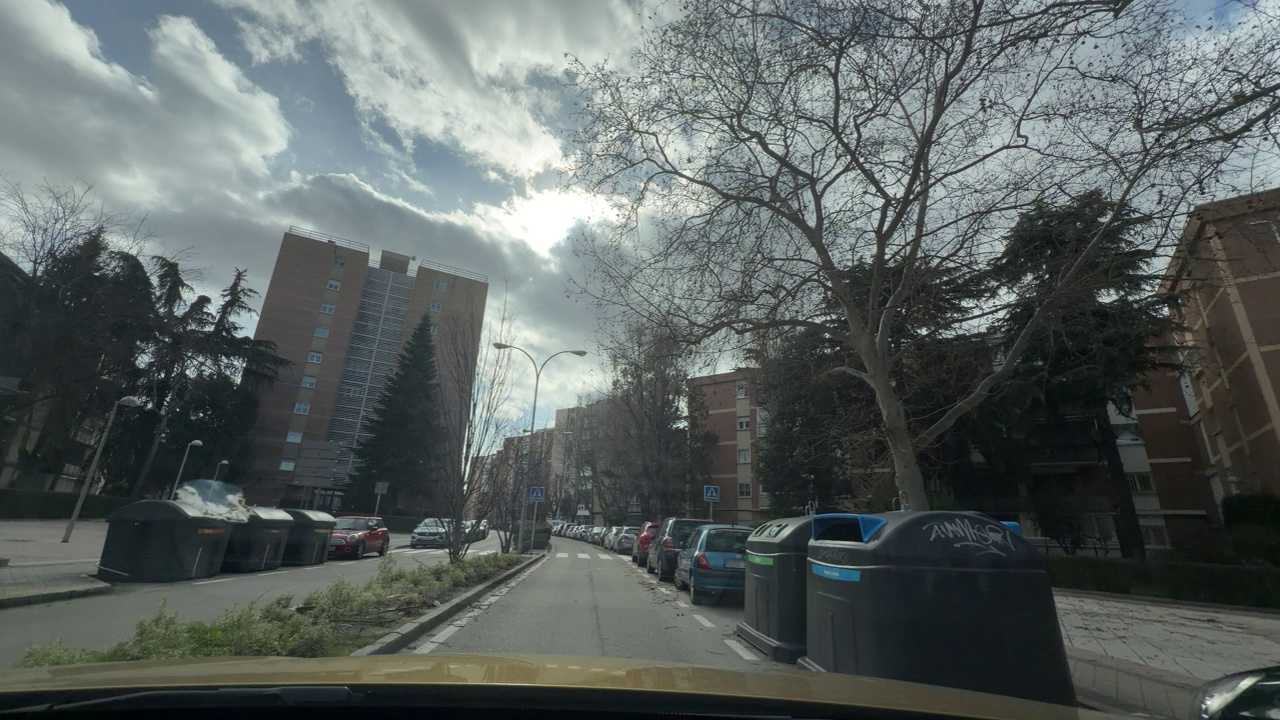
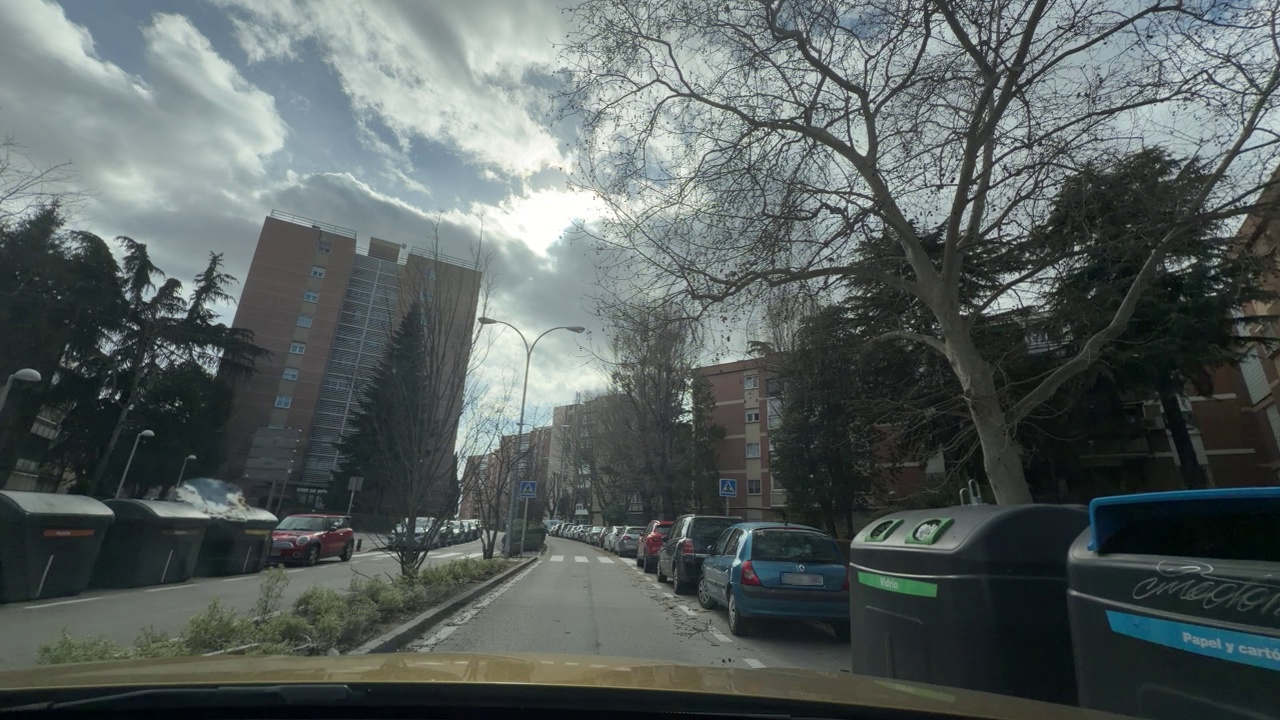
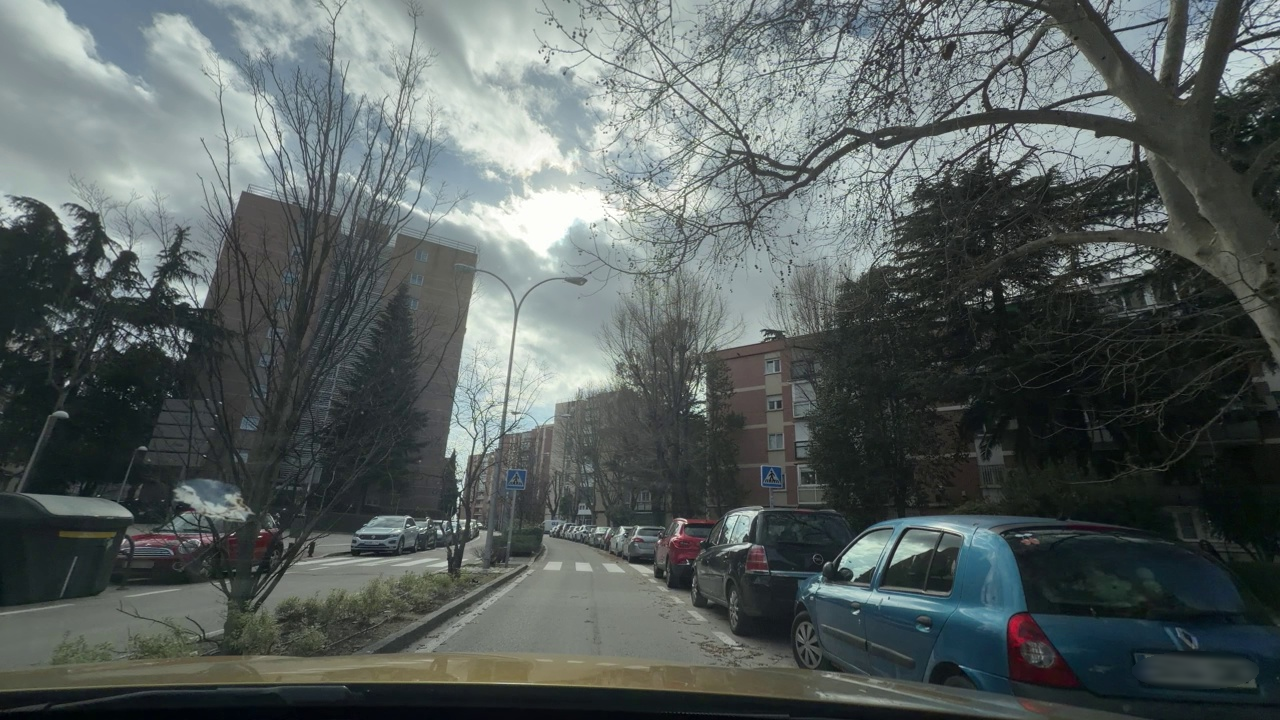
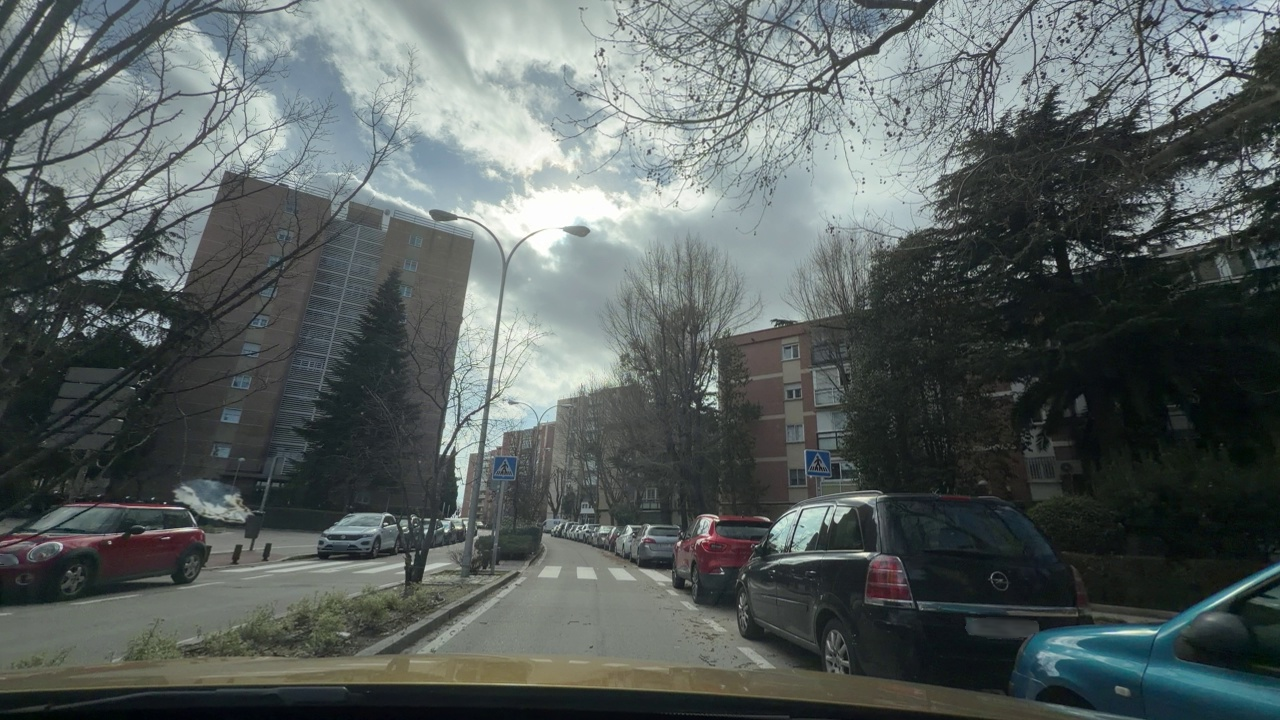
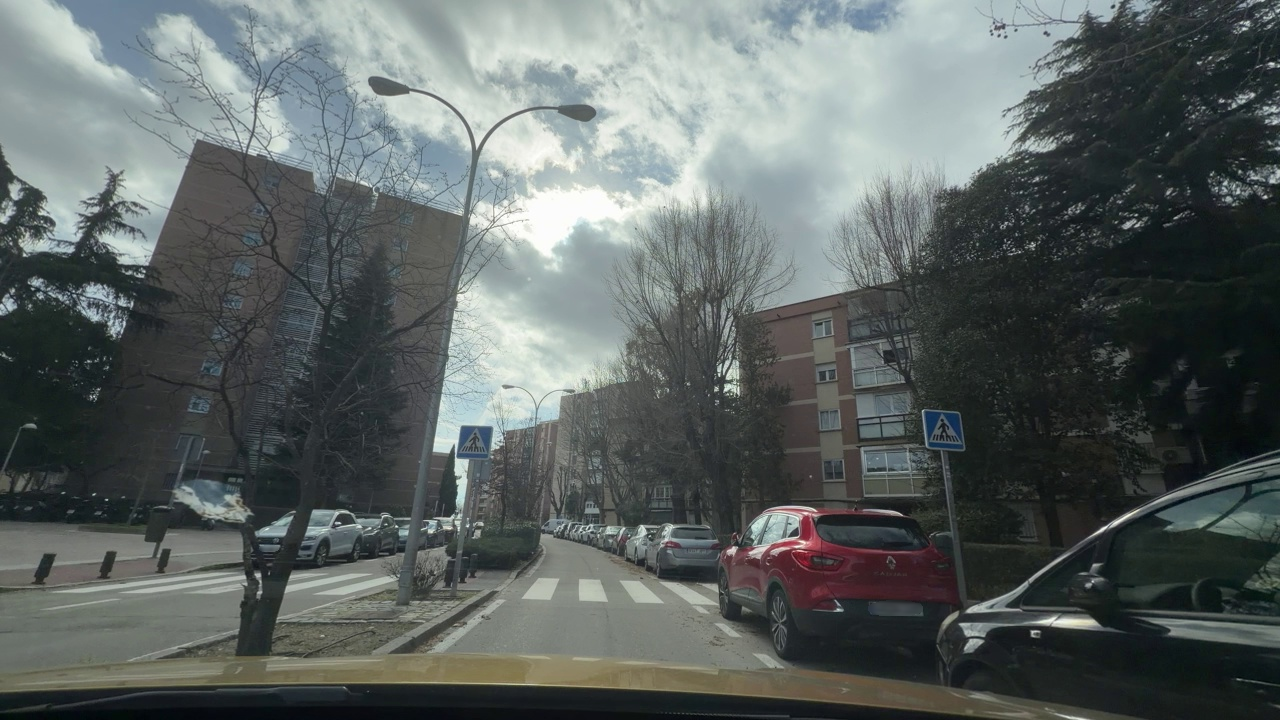
Situation: Lateral parked car
Question: Are stopped vehicles present on the right adjacent side of the ego lane?
Answer: Yes
Reasoning: Parked vehicles are visible along the right side of the roadway.

Situation: Lateral parked car
Question: Are stopped vehicles present on the left adjacent side of the ego lane?
Answer: No
Reasoning: There is a center island dividing the two lanes.

Situation: Lateral parked car
Question: Are vehicles parked parallel or perpendicular to the roadway near the ego lane?
Answer: Yes
Reasoning: Several vehicles are parked parallel to the curb on the right.

Situation: Lateral parked car
Question: Does the environment indicate an urban road where curbside parking is permitted?
Answer: Yes
Reasoning: Buildings and curbside parking indicate an urban environment.

Situation: Lateral parked car
Question: Is the ego vehicle traveling in a middle lane with traffic lanes (designated to drive cars not to park) on both sides?
Answer: No
Reasoning: Lane markings indicate the ego vehicle is in the only lane designated to drive with parking sports to the right.